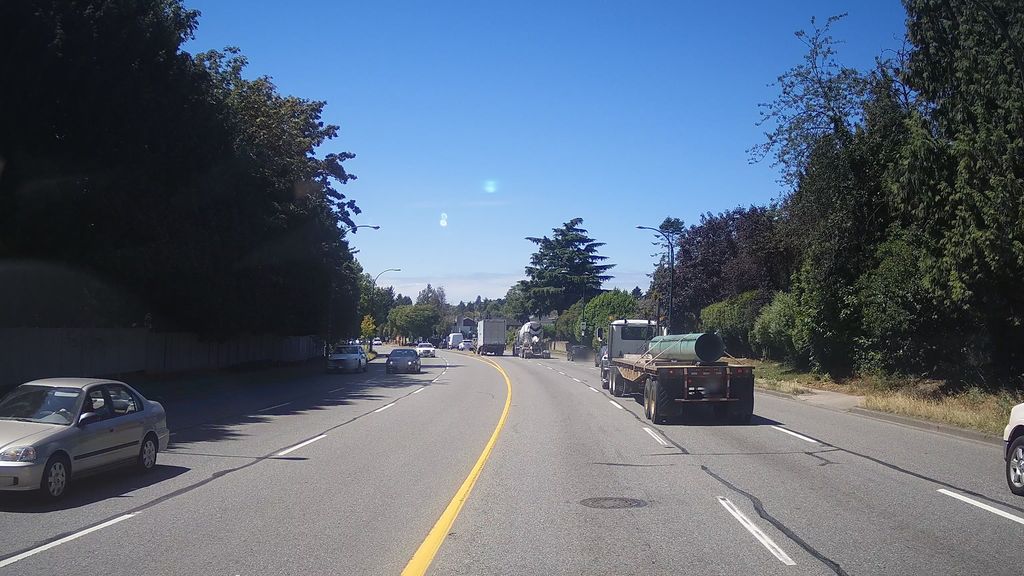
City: vancouver